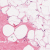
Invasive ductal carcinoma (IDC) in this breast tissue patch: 0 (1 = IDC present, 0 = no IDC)